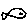
Label: fish